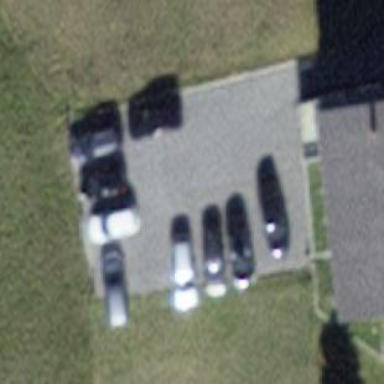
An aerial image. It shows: Parking area with surface.